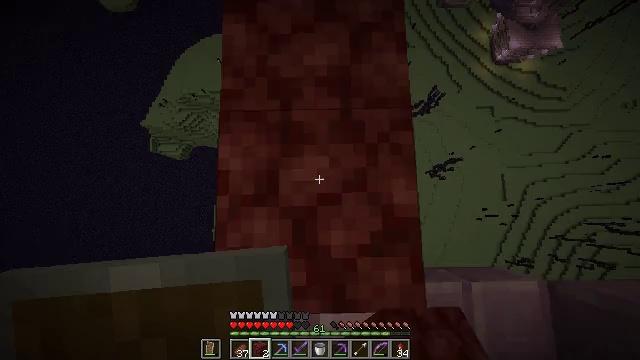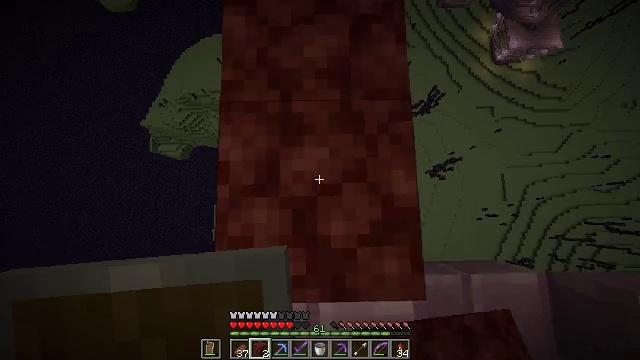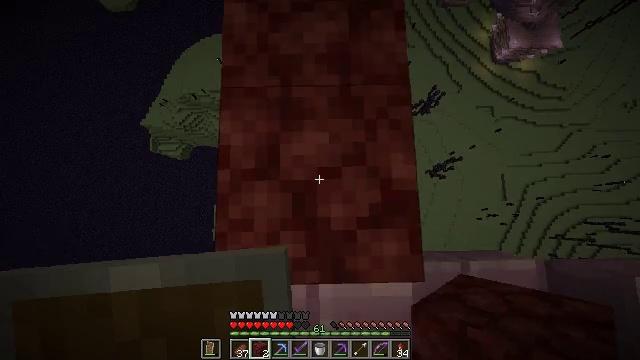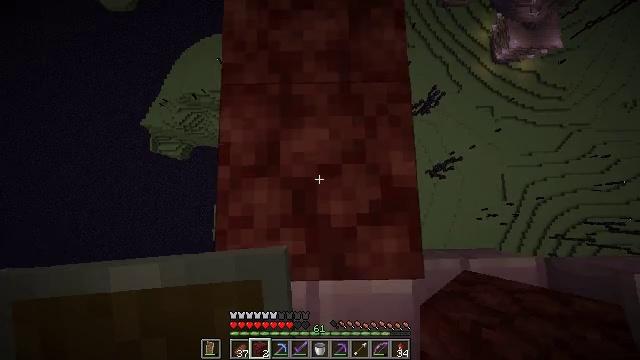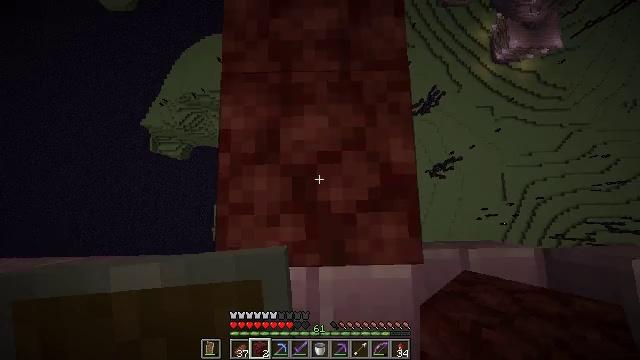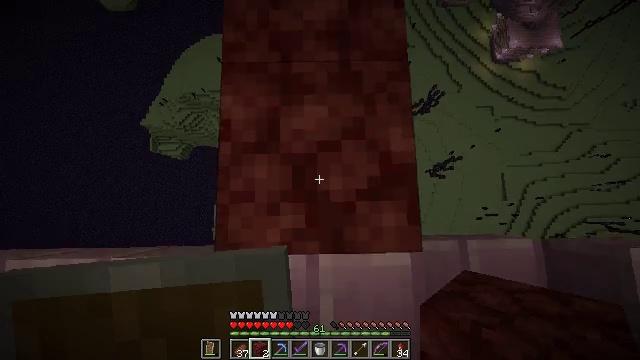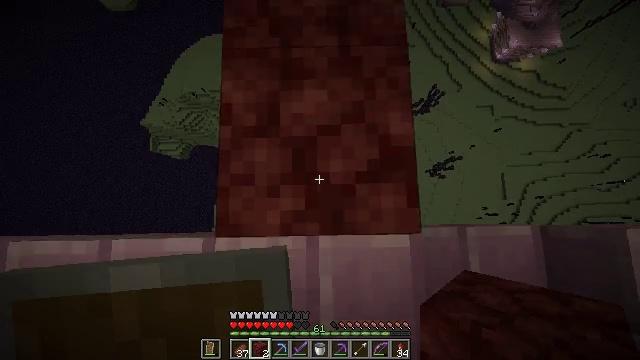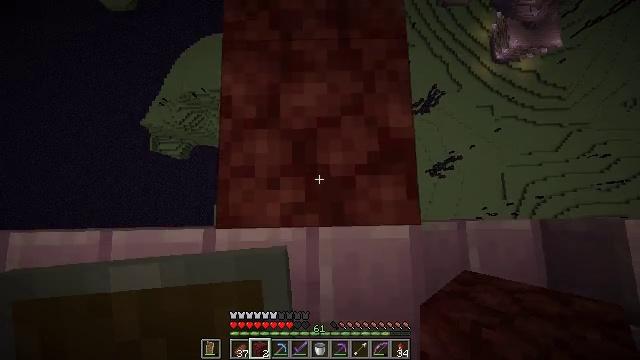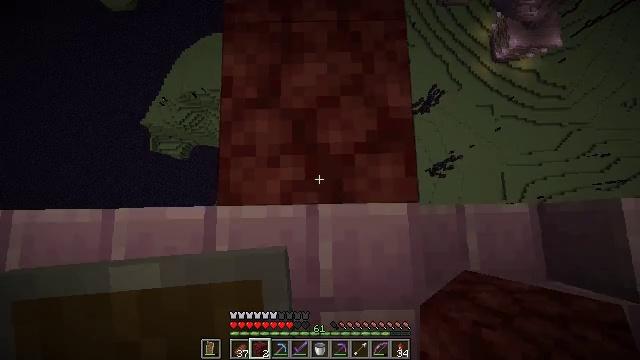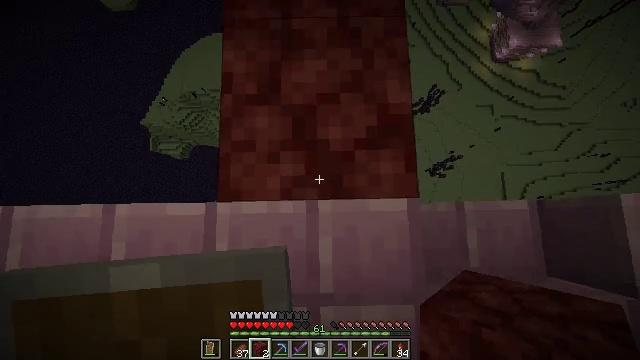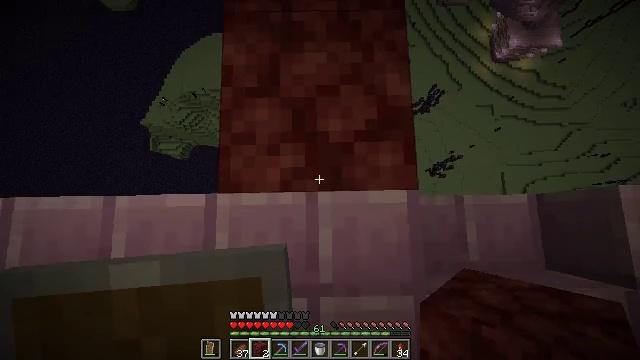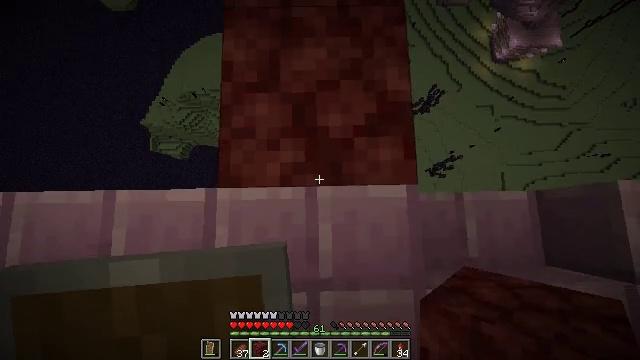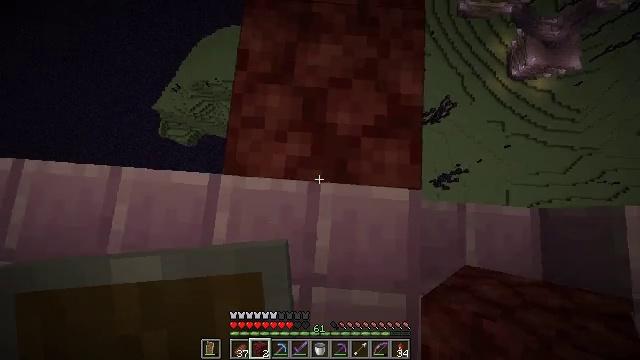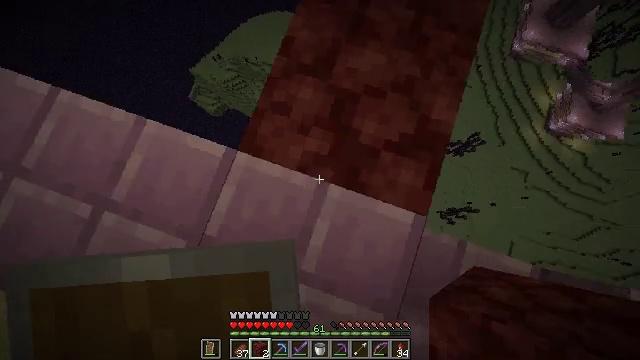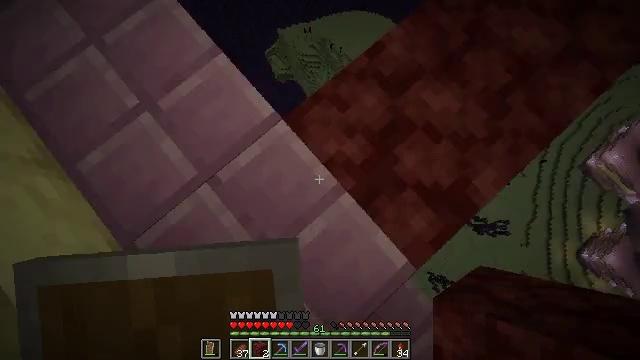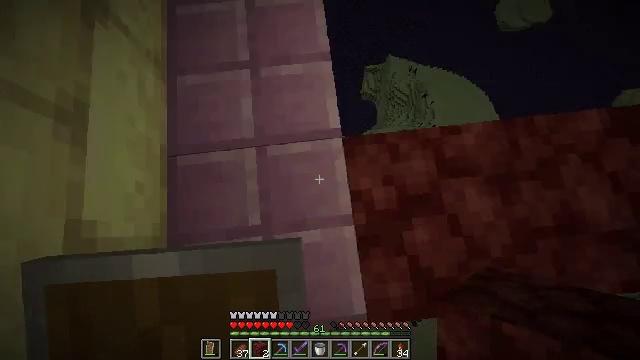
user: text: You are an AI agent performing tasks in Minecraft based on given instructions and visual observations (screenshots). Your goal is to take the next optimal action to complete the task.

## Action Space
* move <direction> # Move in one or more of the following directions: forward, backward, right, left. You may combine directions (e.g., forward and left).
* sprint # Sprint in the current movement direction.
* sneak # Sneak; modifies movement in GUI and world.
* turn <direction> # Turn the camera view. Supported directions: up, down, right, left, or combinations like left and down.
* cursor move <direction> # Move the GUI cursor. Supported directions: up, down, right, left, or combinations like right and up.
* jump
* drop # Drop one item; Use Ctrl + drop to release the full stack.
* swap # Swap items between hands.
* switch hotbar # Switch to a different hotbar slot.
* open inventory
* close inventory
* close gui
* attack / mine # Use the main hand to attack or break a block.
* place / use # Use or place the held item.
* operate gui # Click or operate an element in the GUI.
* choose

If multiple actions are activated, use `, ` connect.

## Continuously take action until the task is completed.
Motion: motion action
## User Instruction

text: Mine end stone bricks.
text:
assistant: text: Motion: move back, sneak
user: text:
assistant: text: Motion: move back, sneak
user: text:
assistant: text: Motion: move back, sneak
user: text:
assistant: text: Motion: move back, sneak
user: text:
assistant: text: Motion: move back, sneak
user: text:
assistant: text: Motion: move back, sneak
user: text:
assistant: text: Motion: move back, sneak
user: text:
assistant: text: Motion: move back, sneak
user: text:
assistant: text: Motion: sneak
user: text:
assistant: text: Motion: sneak
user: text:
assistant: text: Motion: sneak
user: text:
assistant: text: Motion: sneak, turn left
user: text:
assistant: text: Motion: sneak, turn left
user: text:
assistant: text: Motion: turn left
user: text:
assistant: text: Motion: turn left and up
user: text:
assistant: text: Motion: turn left and up
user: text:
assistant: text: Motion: turn left and up
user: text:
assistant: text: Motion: turn up
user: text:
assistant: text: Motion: no_op
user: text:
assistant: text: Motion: no_op
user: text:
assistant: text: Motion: no_op
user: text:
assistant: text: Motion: turn up
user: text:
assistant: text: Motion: turn left and up
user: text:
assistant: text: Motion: turn left and up
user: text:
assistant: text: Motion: turn left and up
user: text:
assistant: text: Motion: turn left and up
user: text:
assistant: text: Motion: turn left and up
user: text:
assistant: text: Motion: turn left and up
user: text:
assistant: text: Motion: turn left and up
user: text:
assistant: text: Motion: turn left and up